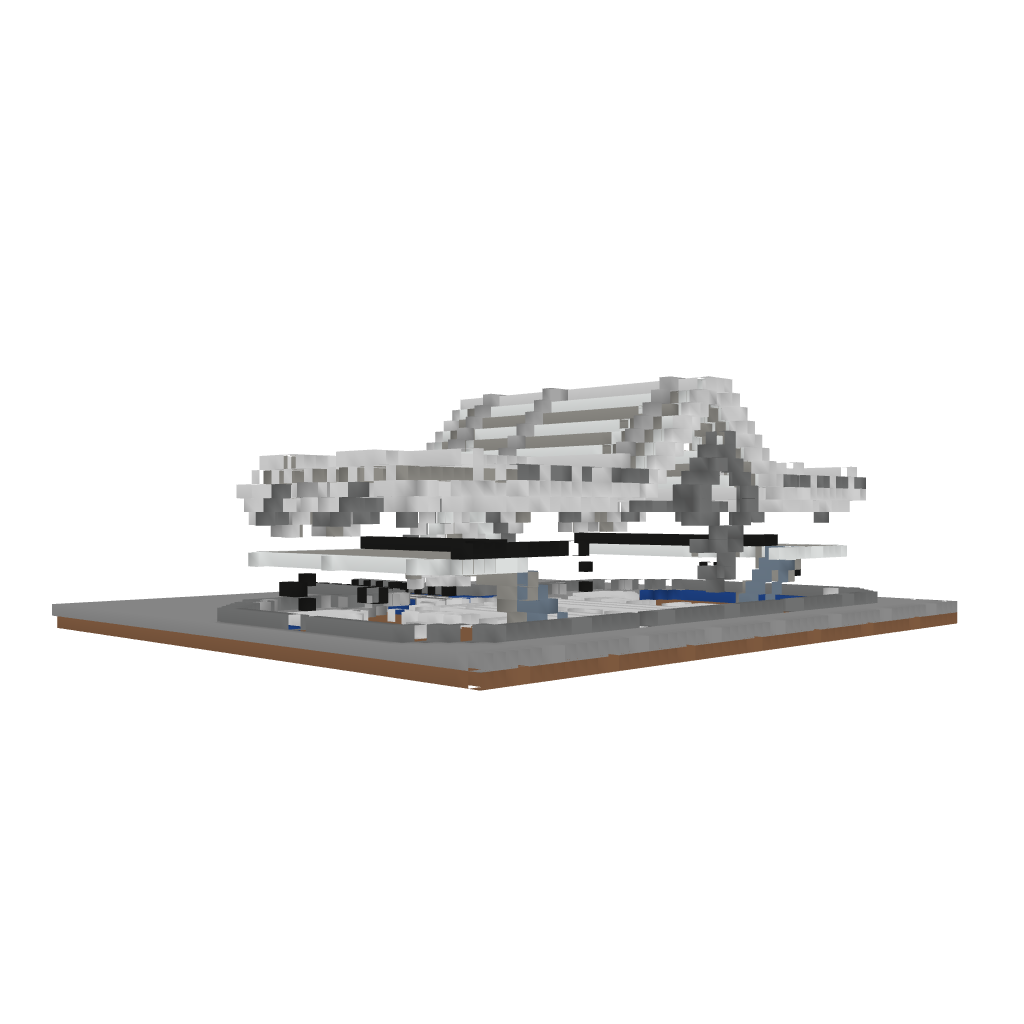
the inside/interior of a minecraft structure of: Ellipsis